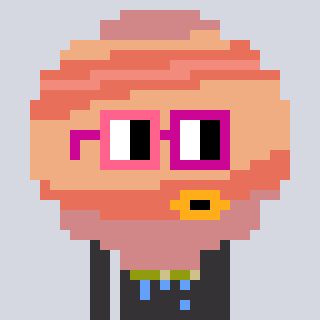
a pixel art character with square pink and red glasses, a jupiter-shaped head and a grayscale-colored body on a cool background